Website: apple
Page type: address-validator
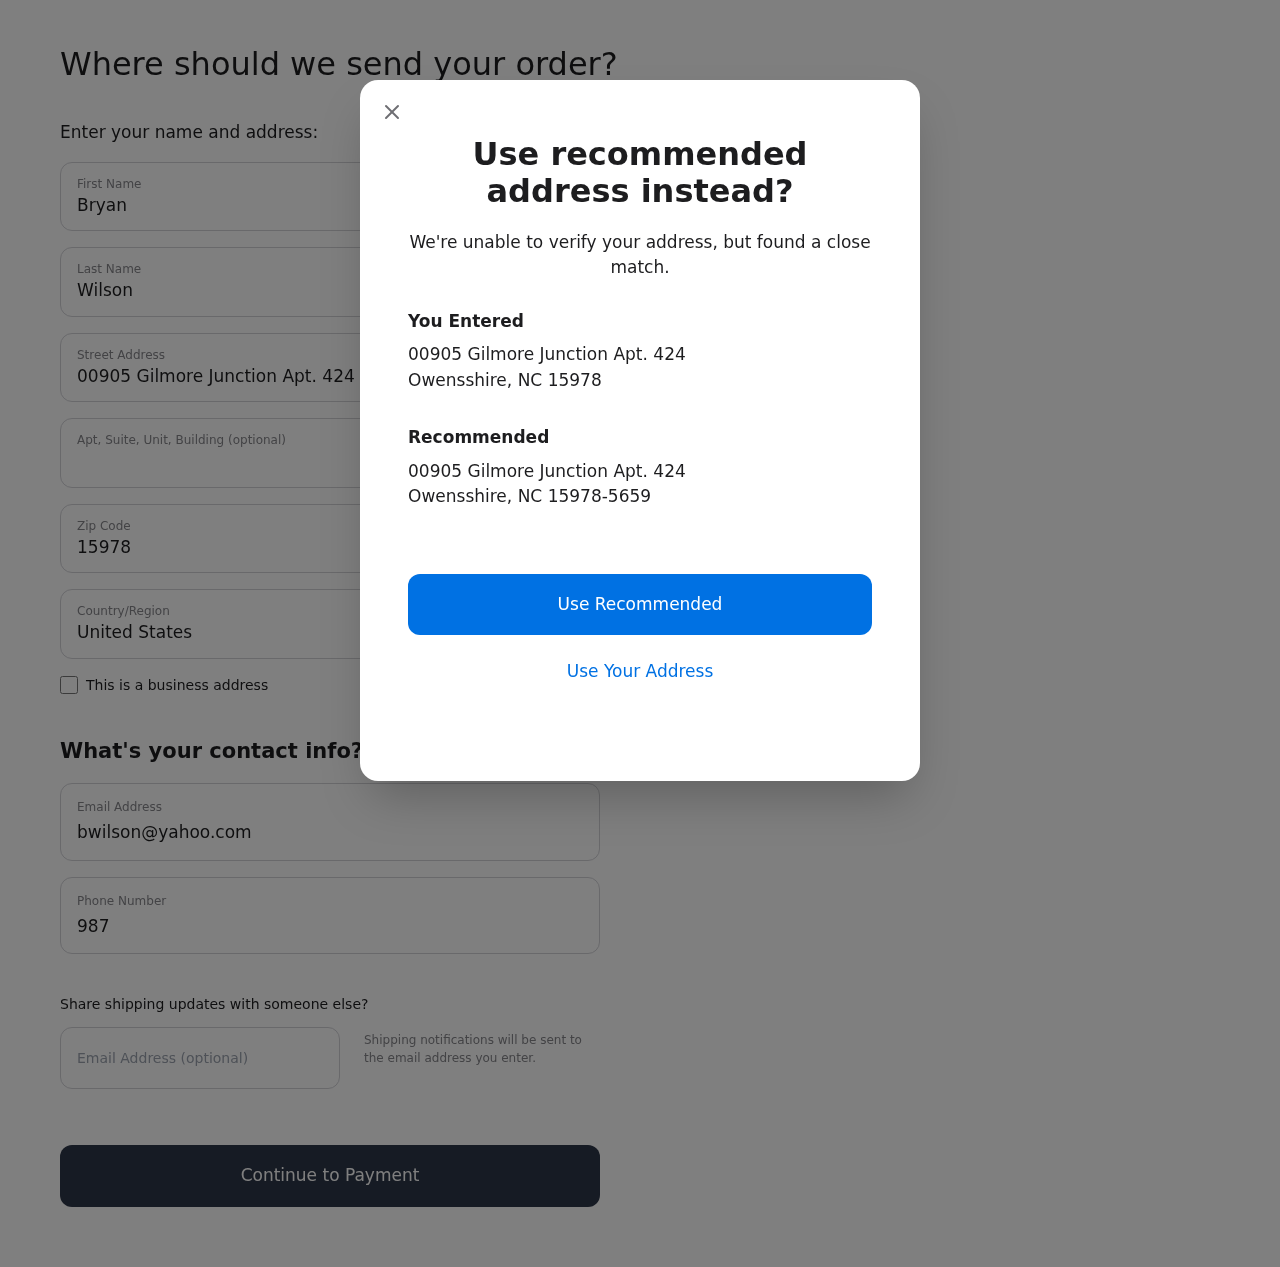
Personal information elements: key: PII_CITY
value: Owensshire
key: PII_COUNTRY
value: United States
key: PII_EMAIL
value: bwilson@yahoo.com
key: PII_FIRSTNAME
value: Bryan
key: PII_GIFT_EMAIL
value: brichardson@gmail.com
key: PII_LASTNAME
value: Wilson
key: PII_PHONE
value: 9874434946
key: PII_POSTCODE
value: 15978
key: PII_POSTCODE_FULL
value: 15978-5659
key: PII_STATE_ABBR
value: NC
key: PII_STREET
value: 00905 Gilmore Junction Apt. 424
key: PII_CITY2
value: Owensshire
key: PII_STATE_ABBR2
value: NC